Question: I want to show some amount in outlook with PS sign on selectindexchanged even of a dropdownlist client side.
Amount is displaying with sign in Win XP IE 7,8 but not in Windows 7 IE as given below:

'''
if($(this[this.selectedIndex]).val() == "A")
{
var mailsubject="New win";
var toEmail="abc@sify.com";
var vSign = "Amount: PS" + $(this).parent().siblings()[4].nextSibling.all[0].value;
var mailbody = escape(vSign);
window.open("mailto:"+ toEmail + "?subject=" + mailsubject + "&body=" + mailbody);
}
'''
Does anyone know how to do it?
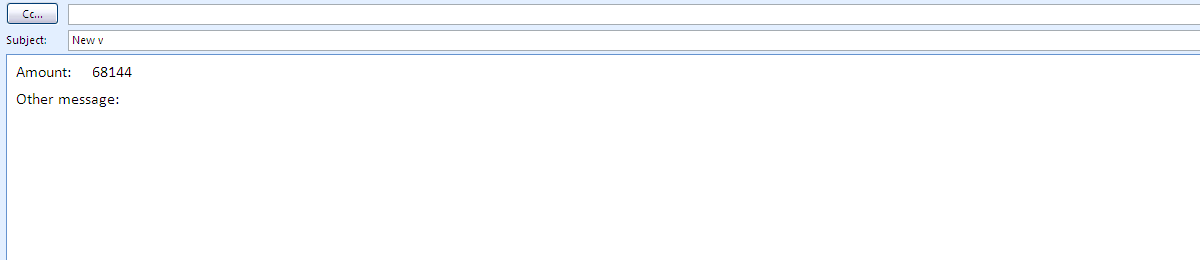
Answer: we got the solution.
we have to enable checkbox for "Enable UTF-8 support for mail to:protocol"
in
Outlook --> Tools --> Options --> Mail Format --> International Options -->
Internet Protocols